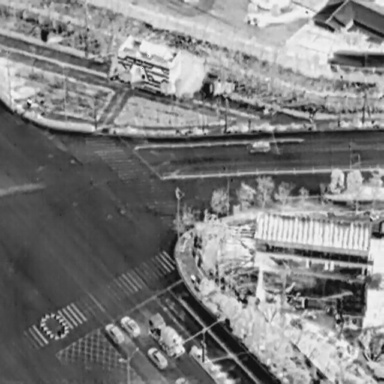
There are three Cars in the infrared image.